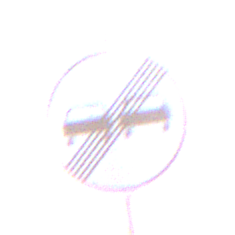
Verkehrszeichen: EndeUeberholverbot
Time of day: SunriseSunset
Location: Outdoor (Urban)
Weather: Clear
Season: NotSpecified
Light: Natural